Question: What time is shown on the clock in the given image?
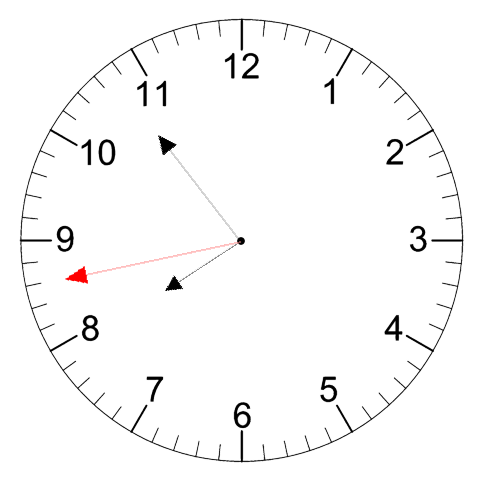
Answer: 07:53:43